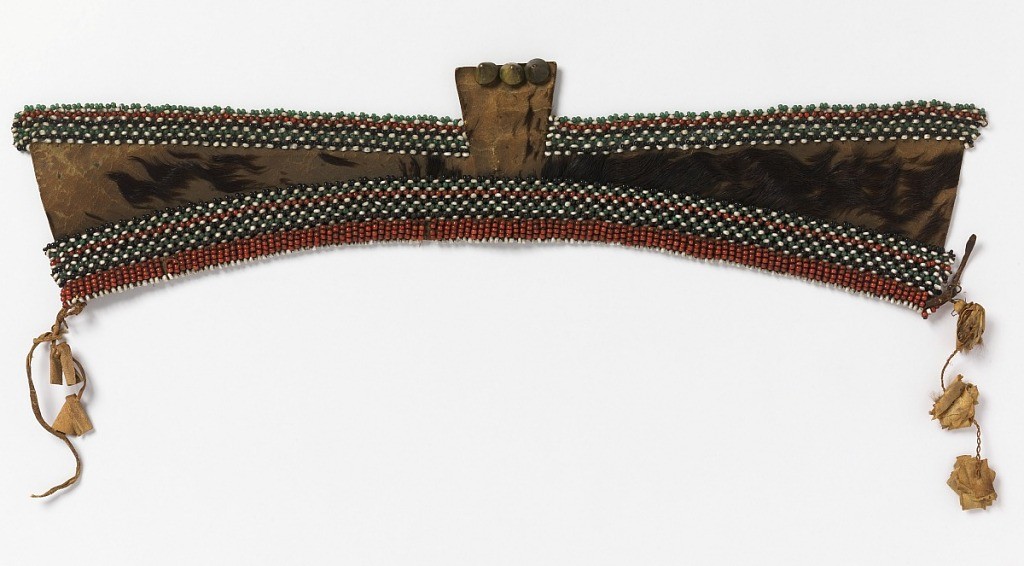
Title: Headpiece
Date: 1870s
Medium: beads, fur, leather, brass Technique: strung beads, stitched to fur
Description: Rows of beads in red, green, white and black are attached to the top and bottom of a shaped band of fur. Three small brass knobs at the center top. Leather thongs attached at edges, for tying on to head.